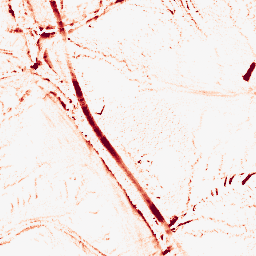
Category: morphological
Decomposition family: morphological
Decomposition parameters: operation: opening
size: 5
Upsampling method: quartic
Upsampling parameters: scale: 4
Upsampling scale: 4